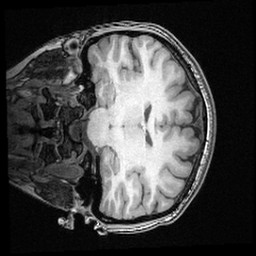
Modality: T1w
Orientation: coronal
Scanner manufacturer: ge
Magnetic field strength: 3 T
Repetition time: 0.008572 s
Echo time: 0.003384 s